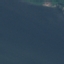
Land use / land cover: SeaLake